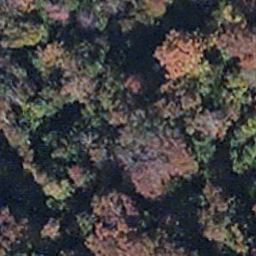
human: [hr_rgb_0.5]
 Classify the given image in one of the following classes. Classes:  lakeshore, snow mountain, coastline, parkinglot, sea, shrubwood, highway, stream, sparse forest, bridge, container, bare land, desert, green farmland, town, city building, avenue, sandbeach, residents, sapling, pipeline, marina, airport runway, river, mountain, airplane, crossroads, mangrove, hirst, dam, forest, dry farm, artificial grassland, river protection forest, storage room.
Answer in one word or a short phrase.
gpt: mangrove